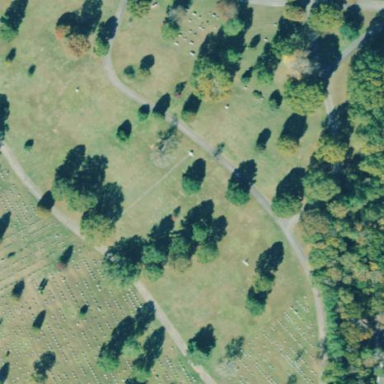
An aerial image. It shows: Sector within cemetery.